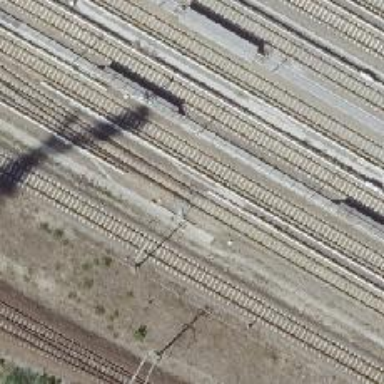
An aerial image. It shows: Railway switch with the turnout side on the right.